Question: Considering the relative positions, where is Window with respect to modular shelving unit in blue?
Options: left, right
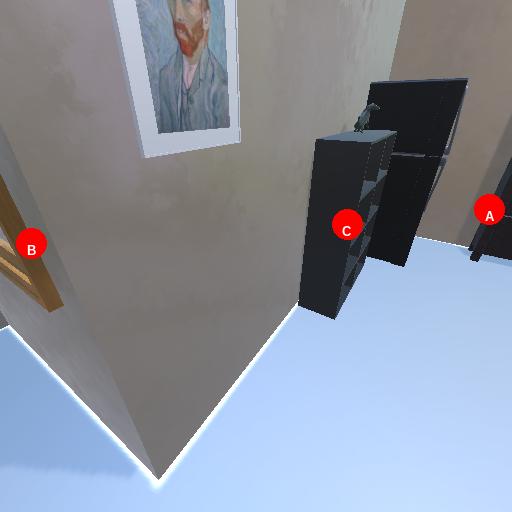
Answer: left